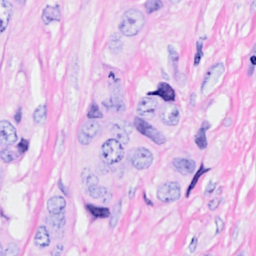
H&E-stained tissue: Breast